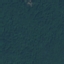
Land use / land cover: Forest